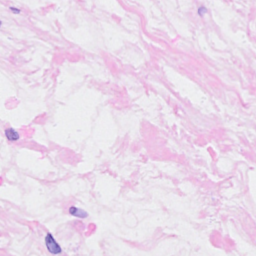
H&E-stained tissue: Breast